Question: This question is about how javascript prototypes work. In particular I do not understand why in the example below "Machine" appears to have a prototype of itself.
In the screen capture from Chrome Web Tools console the Machine __proto __ object seems to reference the same function as its parent. You will see a "__proto __: Machine" with a property "whoAmI" and a second property "__proto __: Machine". Drilling into this second "__proto __" reveals a constructor and the "__proto __" containing Object but no property "whoAmI".
What is the meaning of the double reference to "Machine" and why does only one of them contain the whoAmyI property?
'''
function Car(){}
function Vehicle() {}
function Machine() {
this.whoAmI = 'I am a machine';
}
Vehicle.prototype = new Machine();
Car.prototype = new Vehicle();
var myCar = new Car();
'''
Chrome web tools screen capture:

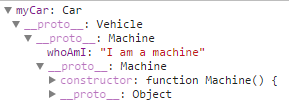
Answer: It's better to use Object.create instead of creating an instance of Parent to set prototype of Child for (at least) 2 reasons.
1. When you define the Child type you may not want to create instances of Parent at this point due to the state of the application not being ready to create instances of Parent type at this point (like dependencies that need to be passed to the Parent constructor that are not available when defining Child).
2. Parent has instance specific members (any this.something = in Parent constructor) and creating an instance of Parent puts these instance specific members on Child.prototype.
That is why you see Machine (an instance of type Machine) with a whoAmi member and a Machine as the '__proto__' of this Machine instance.
The following code may produce output you'd expect and because the constructor is fixed after setting prototype part of inheritance it displays the right name:
'''
function Car(){
//re use parent constructor
Vehicle.call(this);
//extend whoAmi
this.whoAmI = this.whoAmI + ' and a Car';
}
function Vehicle() {
//re use parent constructor
Machine.call(this);
//extend whoAmi
this.whoAmI = this.whoAmI + ' and a Vehicle';
}
function Machine() {
this.whoAmI = 'I am a machine';
}
Vehicle.prototype = Object.create(Machine.prototype);
Vehicle.prototype.constructor = Vehicle;
Car.prototype = Object.create(Vehicle.prototype);
Car.prototype.constructor = Car;
var myCar = new Car();
console.dir(myCar);
'''
Maybe the <URL> when creating instances of a certain type: